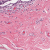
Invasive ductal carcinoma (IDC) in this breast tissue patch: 0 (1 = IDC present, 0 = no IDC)